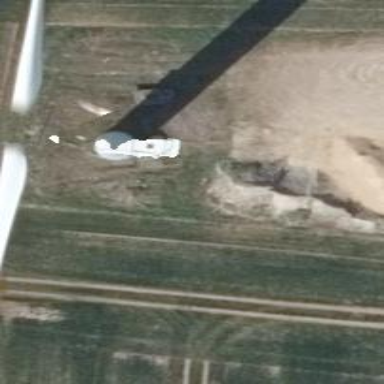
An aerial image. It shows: Wind turbine generator that utilizes wind as its source for generating electricity. It is of the horizontal axis type.